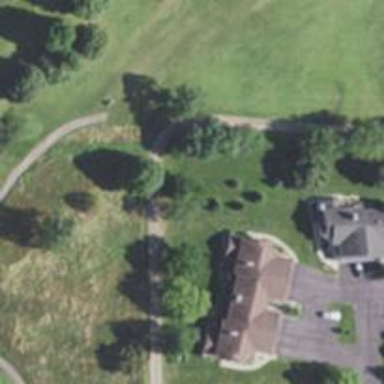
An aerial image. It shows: Service road designated as golf cart path.